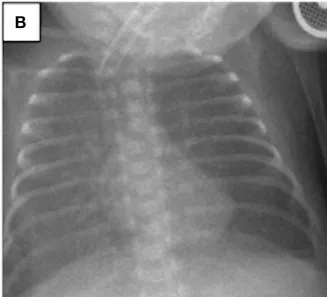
Improvement in lung aeration was seen after one dose of surfactant plus budesonide treatment.
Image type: radiology (x_ray)